Interaction volume radius: 10 \u00c5
Interaction volume height: 15 \u00c5
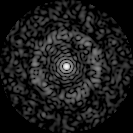
Disorder parameter: 0.8497